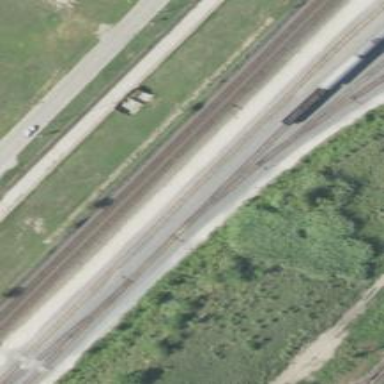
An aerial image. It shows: Railway yard.